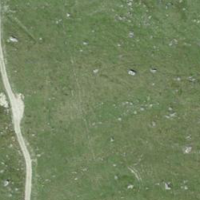
EUNIS habitat code: 26
Species observed at this site:
Parnassia palustris